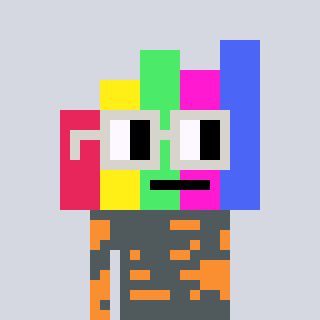
a pixel art character with square light gray glasses, a bar chart-shaped head and a orange-colored body on a cool background